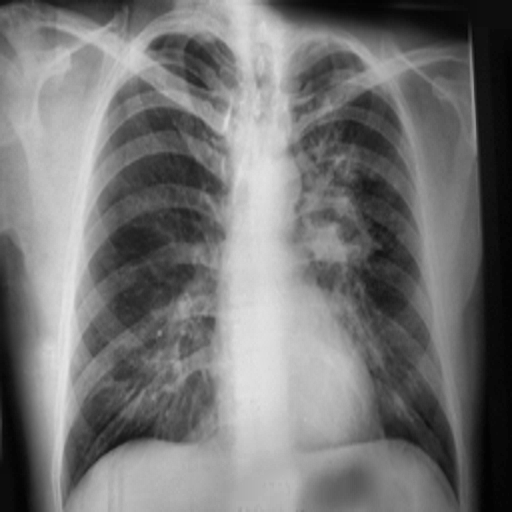
Finding: TUBERCULOSIS